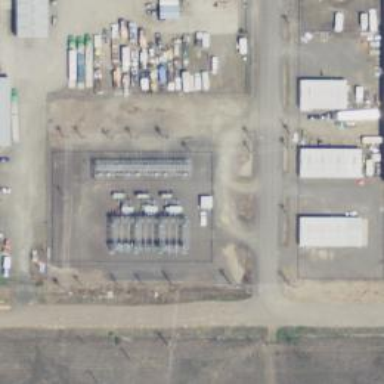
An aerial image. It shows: Switch for power supply.